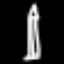
Label: pencil